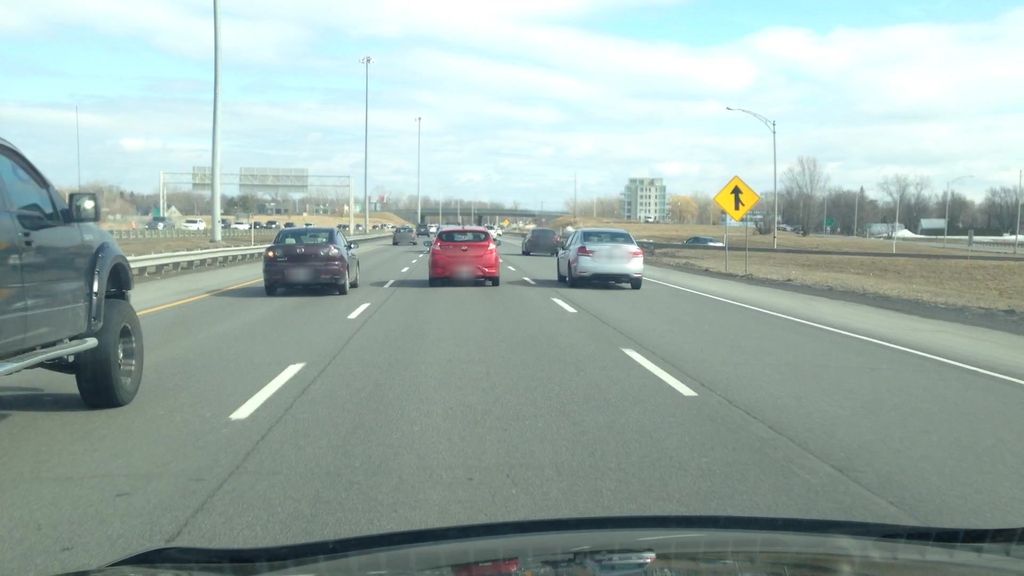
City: montreal